Question: '''
require_once('PHPExcel-1.7.7/Classes/PHPExcel.php');
$inputFileName = 'RN Tracker.xlsx';
$inputFileType = PHPExcel_IOFactory::identify($inputFileName);
$objReader = PHPExcel_IOFactory::createReader($inputFileType);
'''
if i try following
'''
$objReader->setIncludeCharts(TRUE);
'''
during load i get following error message:
'''
Warning: PHPExcel_Reader_Excel2007::load(): Node no longer exists in /users/pravkum4/html/tracker/PHPExcel-1.7.7/Classes/PHPExcel/Reader/Excel2007.php on line 1518
Notice: Trying to get property of non-object in /users/pravkum4/html/tracker/PHPExcel-1.7.7/Classes/PHPExcel/Reader/Excel2007.php on line 1519
Fatal error: Call to a member function children() on a non-object in /users/pravkum4/html/tracker/PHPExcel-1.7.7/Classes/PHPExcel/Reader/Excel2007.php on line 1519
'''
What mistake i am doing here?
Should i include some additional class for chart?
Does chart option is included by default in load method of reader? chart count gives 0. :((
Sometimes gives correct chart count but rendering doesn't work.

One more thing, what is this code? not working for me. Sometimes i get jpgraph_pie.php missing.
'''
PHPExcel_Settings::setChartRenderer(
PHPExcel_Settings::CHART_RENDERER_JPGRAPH,
dirname(__FILE__).'/../../libraries/Charts/jpgraph3.5.0b1/src'
);
'''
Please provide a tutorial for chart rendering. Thank you so much in Advance.
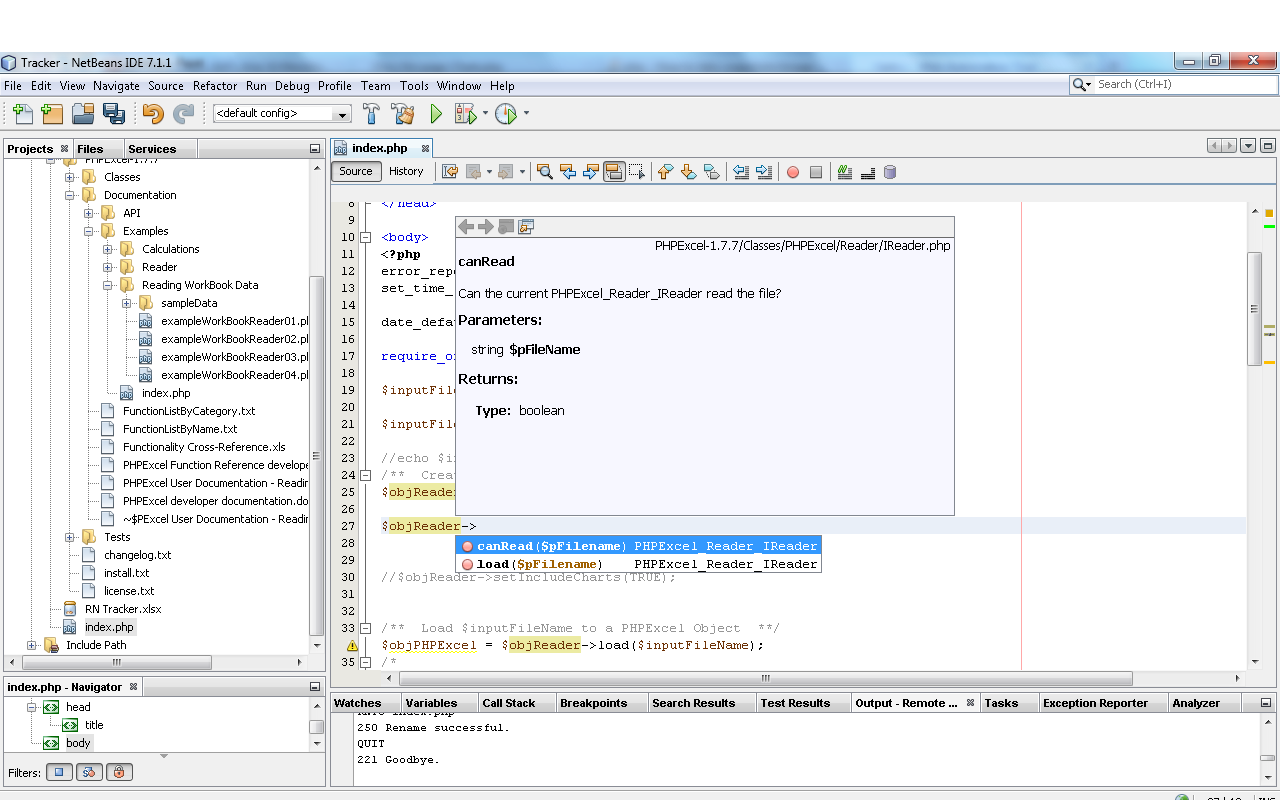
Answer: I have yet to see this issue raised at the PHPExcel sites on either CodePlex or on Github... and to resolve it you'll need to upload a sample file that demonstrates the problem so that we can identify what node no longer exists in the Excel data